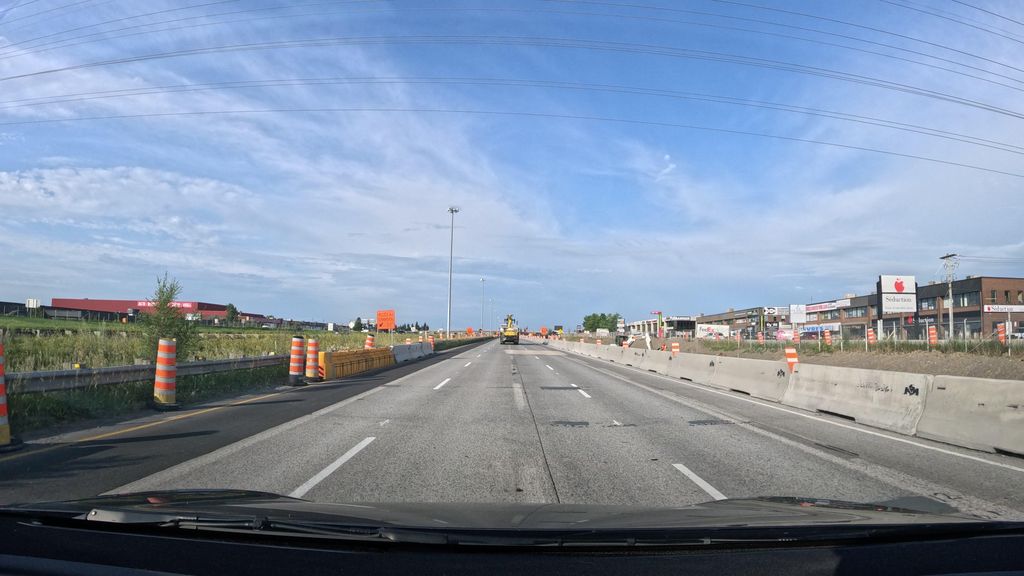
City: montreal